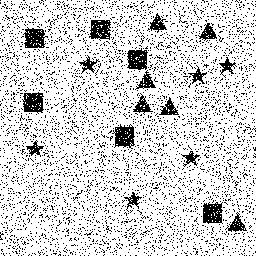
Squares: 6
Triangles: 6
Stars: 6
Total shapes: 18